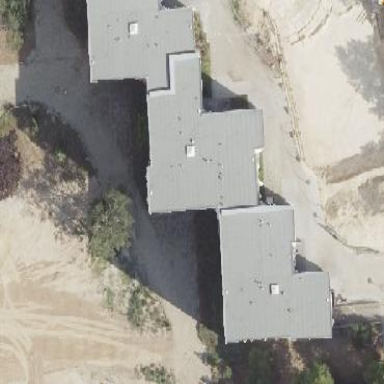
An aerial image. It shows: Flat-roofed apartment building with tar paper roofing.